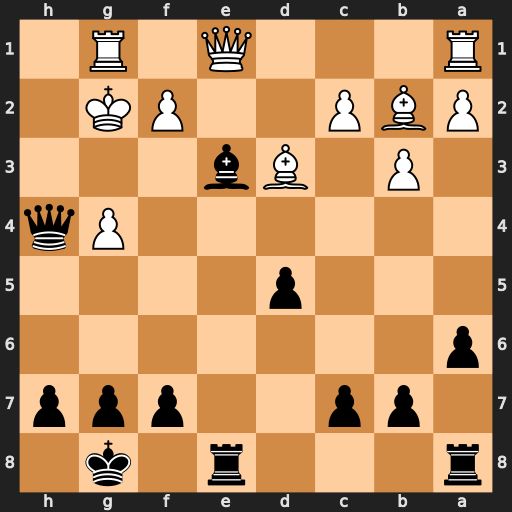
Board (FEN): r3r1k1/1pp2ppp/p7/3p4/6Pq/1P1Bb3/PBP2PK1/R3Q1R1
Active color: b
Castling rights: -
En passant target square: -
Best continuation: Bd4 Be2 Bxb2